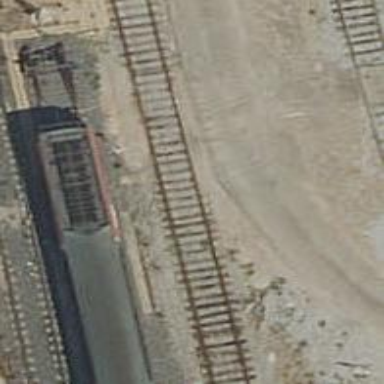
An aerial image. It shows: Rail yard with electrified contact lines for railway operations.